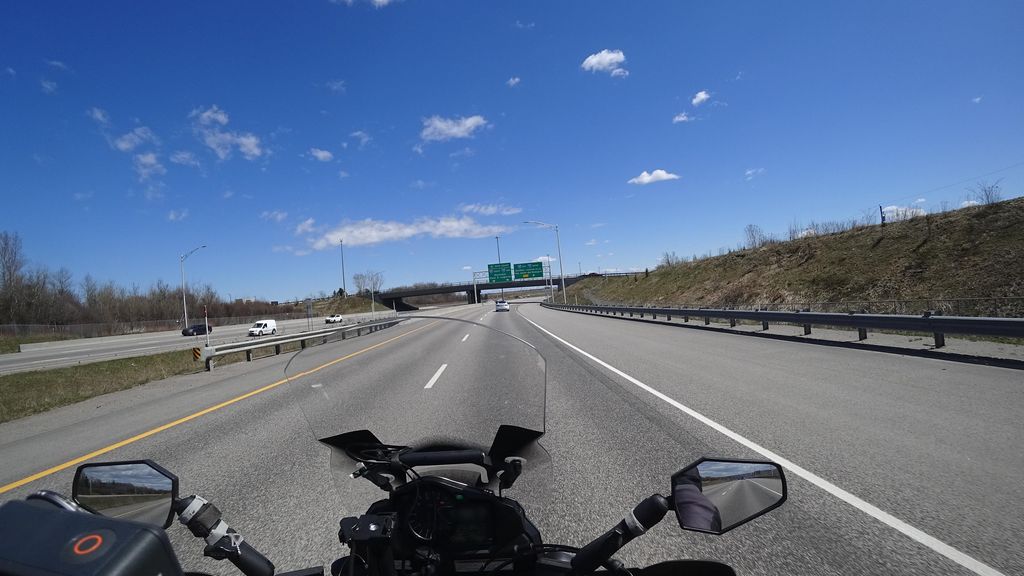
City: quebec_city